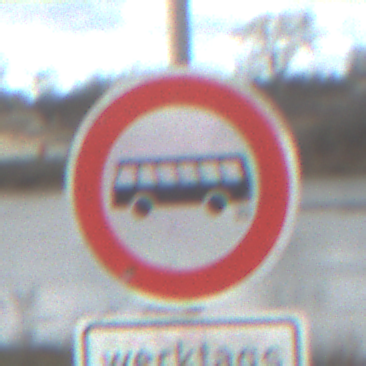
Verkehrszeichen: VerbotKraftomnibusse
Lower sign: ZeitangabenMitBeschraenkungAufWochentage7
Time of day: SunriseSunset
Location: Outdoor (RoadRail)
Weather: PartlyCloudy
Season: NotSpecified
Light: Natural